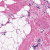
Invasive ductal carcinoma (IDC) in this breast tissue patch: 0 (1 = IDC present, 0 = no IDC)